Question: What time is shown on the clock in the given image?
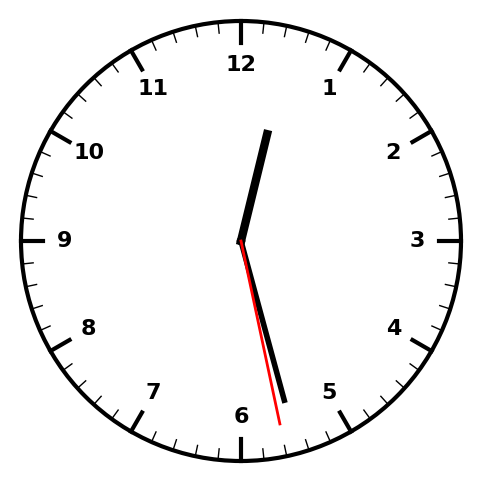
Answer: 12:27:28